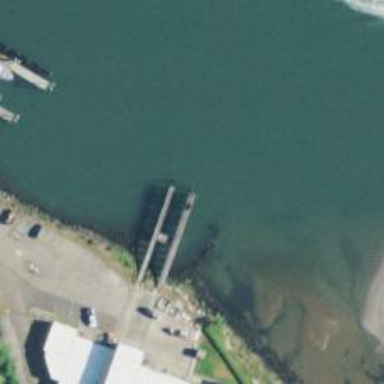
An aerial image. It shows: Pier designed for boat lift on the waterway.